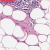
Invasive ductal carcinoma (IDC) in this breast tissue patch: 0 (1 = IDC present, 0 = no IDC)